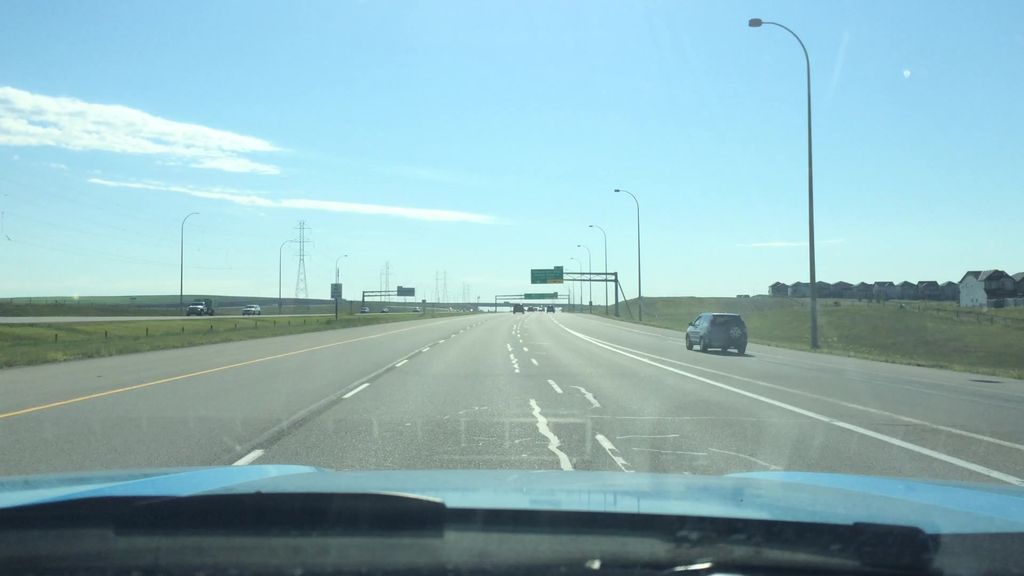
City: calgary